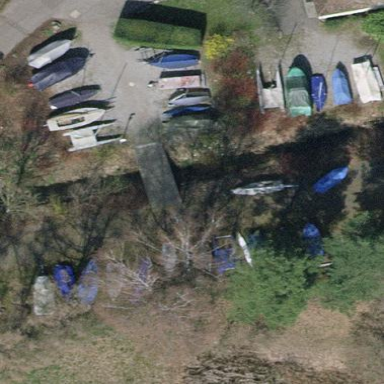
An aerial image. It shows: Boatyard along the waterway.